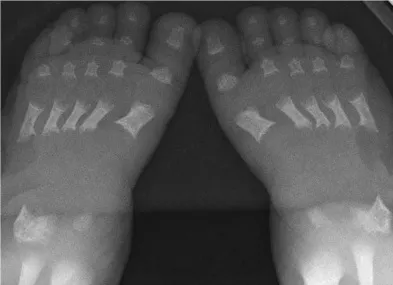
Feet with metaphyseal cupping and irregular ossification of the talus and calcaneus.
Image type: radiology (x_ray)